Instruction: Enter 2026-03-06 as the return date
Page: home
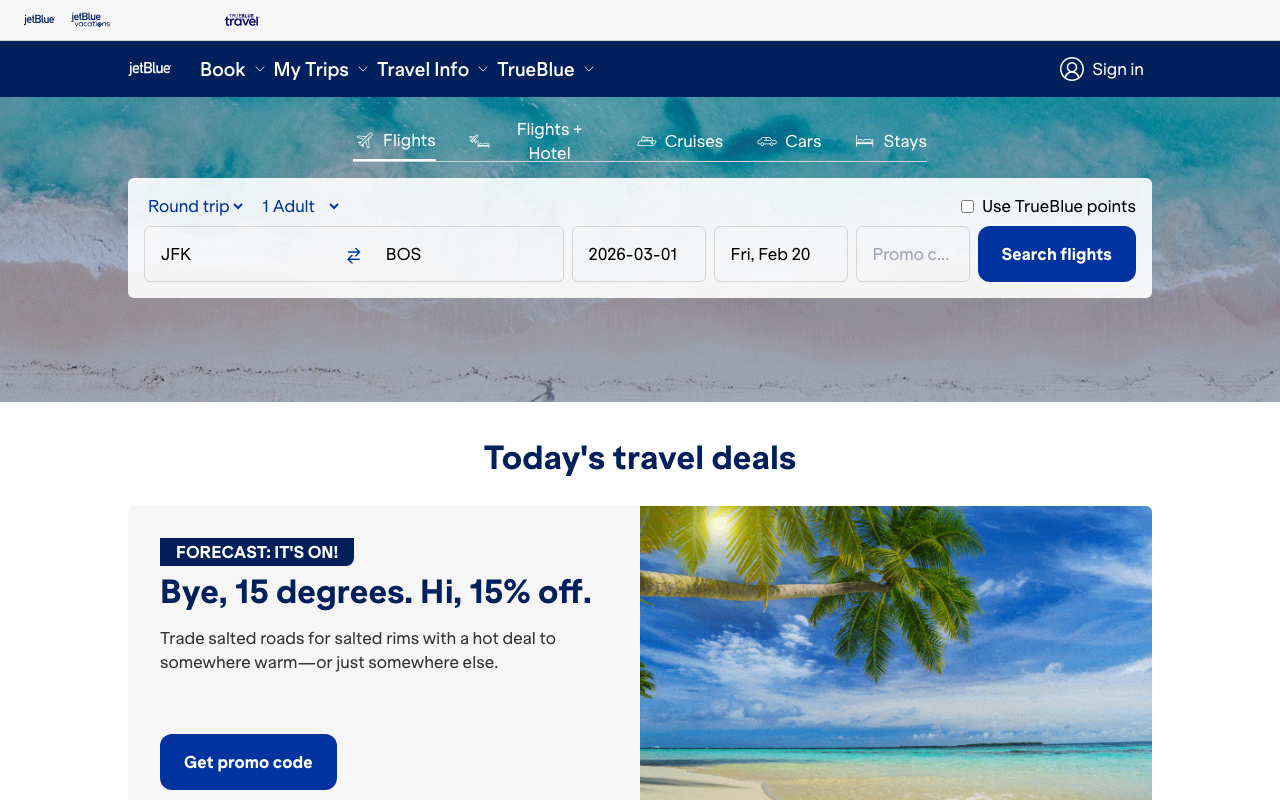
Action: type